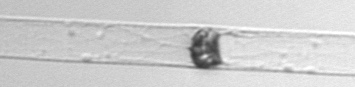
Label: Dactyliosolen_blavyanus